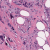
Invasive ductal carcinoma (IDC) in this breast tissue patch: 1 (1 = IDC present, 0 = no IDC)